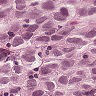
Metastatic tissue present: yes